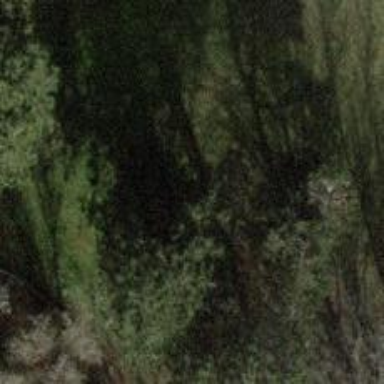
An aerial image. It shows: Evergreen needle-leaved tree.